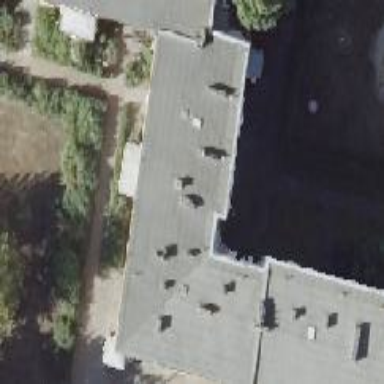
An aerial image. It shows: Building with apartments and flat roof.